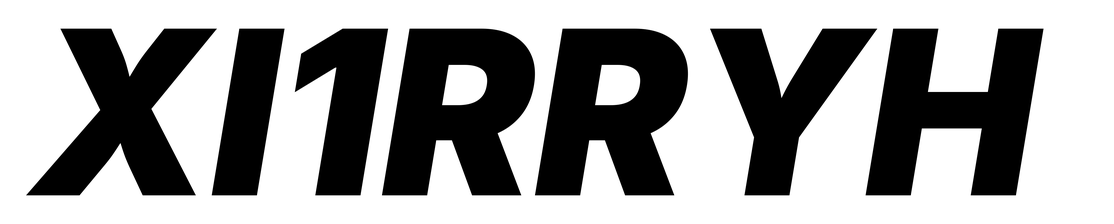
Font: Inter-Italic_Black_Italic